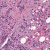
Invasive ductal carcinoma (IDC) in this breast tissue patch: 1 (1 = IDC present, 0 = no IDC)